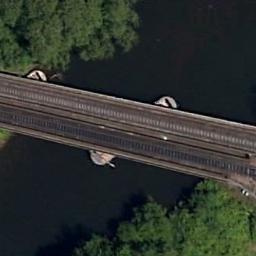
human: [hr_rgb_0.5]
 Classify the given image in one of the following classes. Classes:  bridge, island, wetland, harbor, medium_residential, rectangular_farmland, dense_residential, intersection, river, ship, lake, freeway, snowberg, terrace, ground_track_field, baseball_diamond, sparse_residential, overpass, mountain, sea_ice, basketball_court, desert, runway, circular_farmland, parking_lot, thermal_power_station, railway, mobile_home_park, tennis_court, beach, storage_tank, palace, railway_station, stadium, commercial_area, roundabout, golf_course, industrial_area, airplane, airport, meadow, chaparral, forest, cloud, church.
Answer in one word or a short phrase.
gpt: bridge